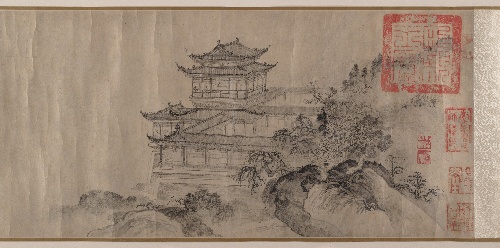
Title: 元     唐棣     滕王閣圖     卷|The Pavilion of Prince Teng
Artist: Tang Di
Artist bio: Chinese, ca. 1287–1355
Date: dated 1352
Object type: Handscroll
Classification: Paintings
Medium: Handscroll; ink on paper
Culture: China
Period: Yuan dynasty (1271–1368)
Dimensions: Image: 10 13/16 x 33 1/4 in. (27.5 x 84.5 cm)
Overall with mounting: 11 1/8 x 310 11/16 in. (28.3 x 789.1 cm)
Department: Asian Art
Credit line: Bequest of John M. Crawford Jr., 1988
Accession year: 1989
Repository: Metropolitan Museum of Art, New York, NY
Tags: Pavilions